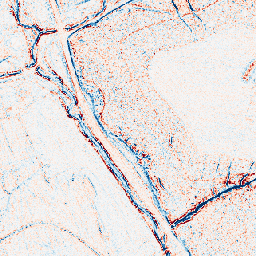
Category: edge_preserving
Decomposition family: bilateral
Decomposition parameters: d: 5
sigma_color: 100
sigma_space: 100
Upsampling method: area
Upsampling parameters: scale: 8
Upsampling scale: 8